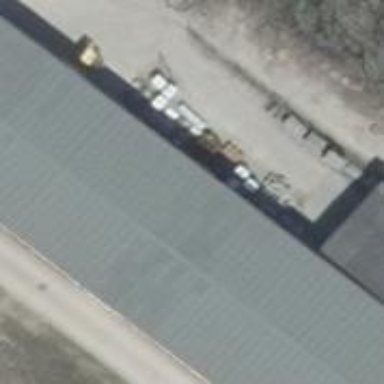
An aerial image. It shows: Industrial building.